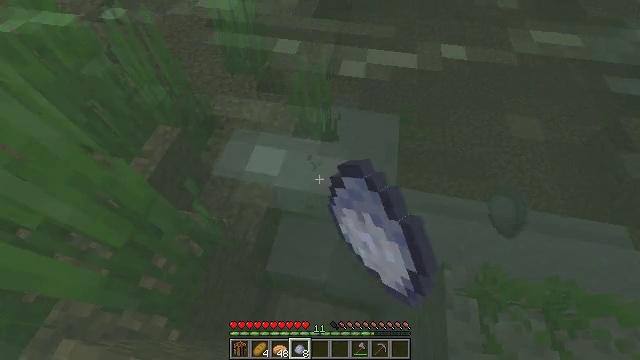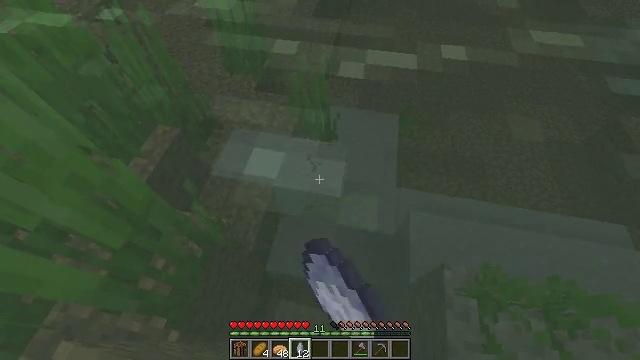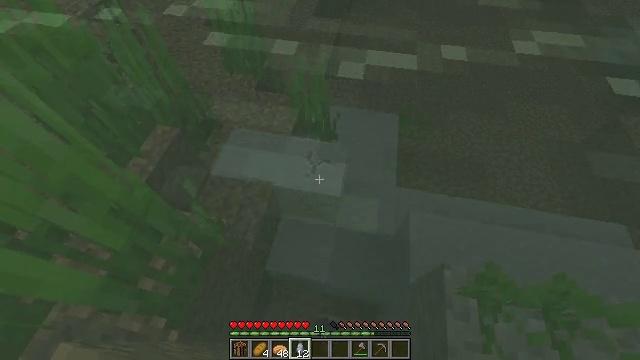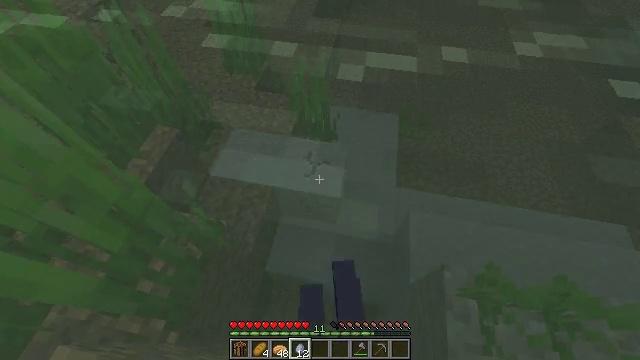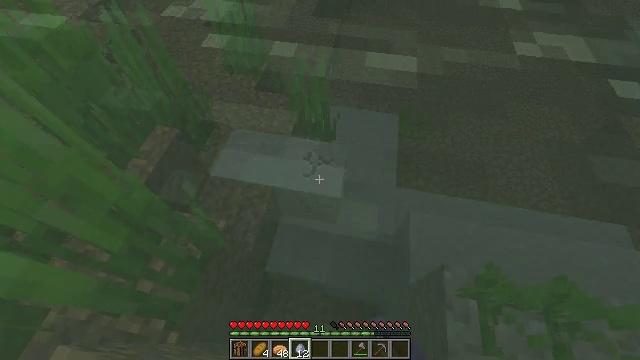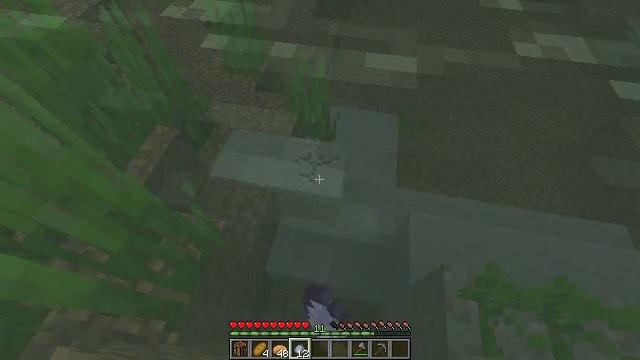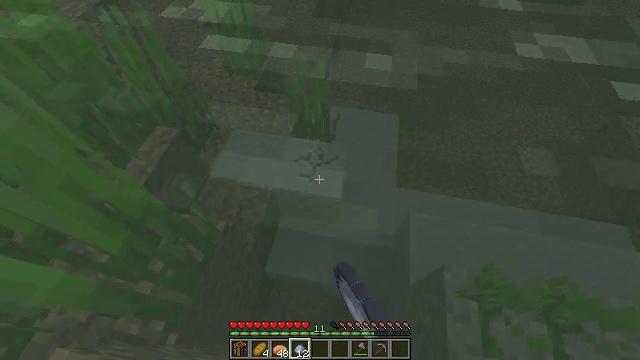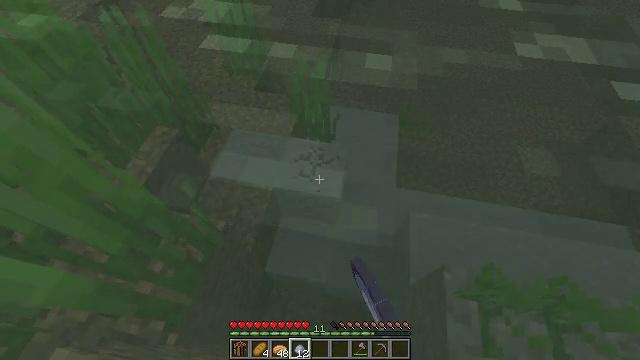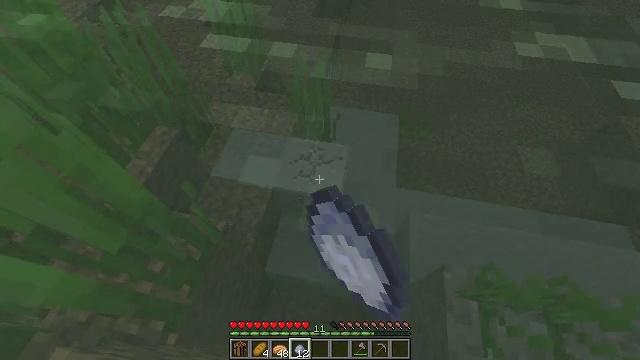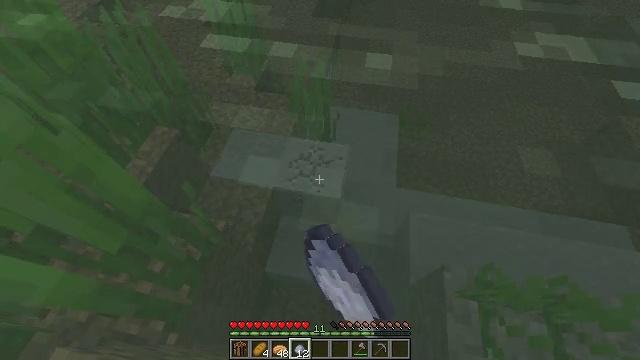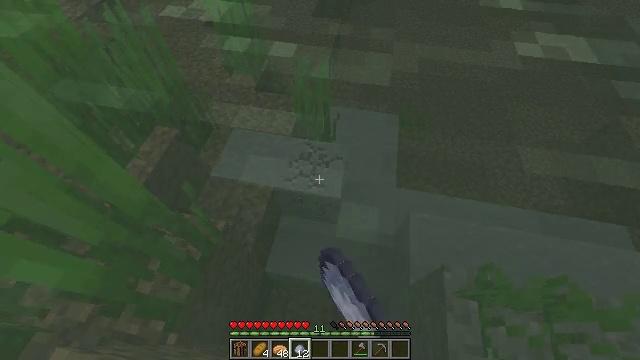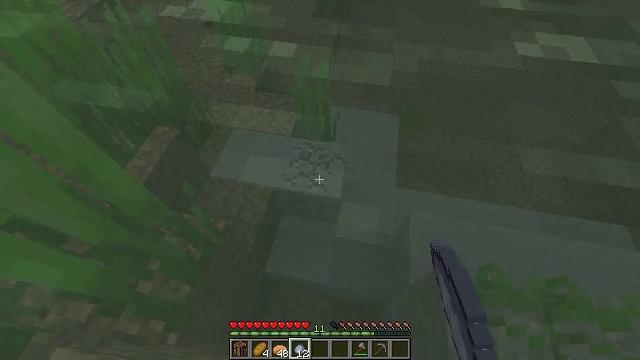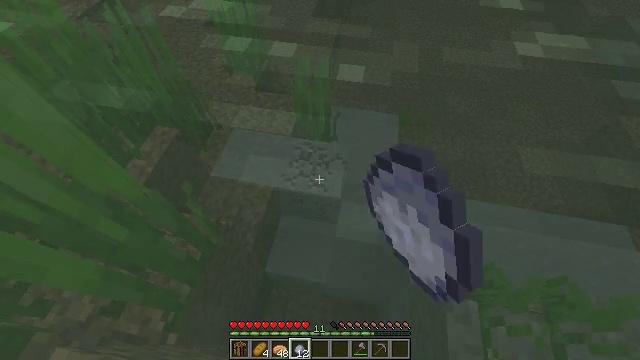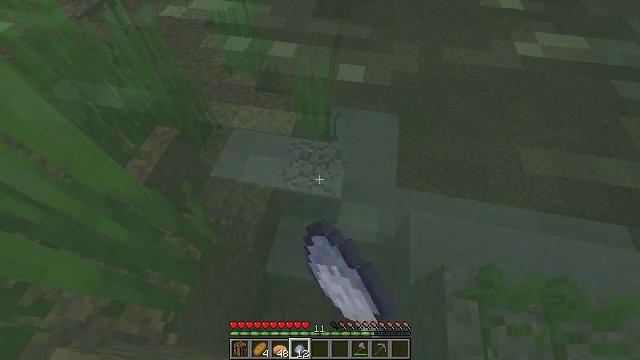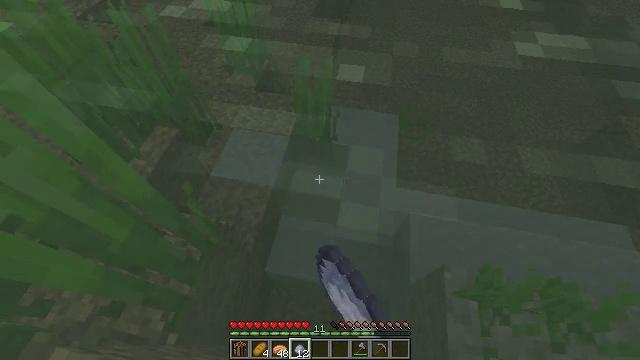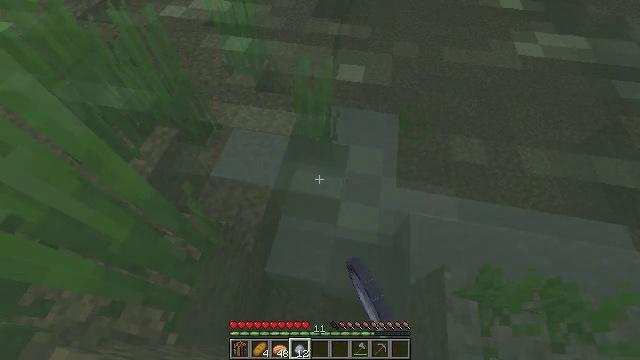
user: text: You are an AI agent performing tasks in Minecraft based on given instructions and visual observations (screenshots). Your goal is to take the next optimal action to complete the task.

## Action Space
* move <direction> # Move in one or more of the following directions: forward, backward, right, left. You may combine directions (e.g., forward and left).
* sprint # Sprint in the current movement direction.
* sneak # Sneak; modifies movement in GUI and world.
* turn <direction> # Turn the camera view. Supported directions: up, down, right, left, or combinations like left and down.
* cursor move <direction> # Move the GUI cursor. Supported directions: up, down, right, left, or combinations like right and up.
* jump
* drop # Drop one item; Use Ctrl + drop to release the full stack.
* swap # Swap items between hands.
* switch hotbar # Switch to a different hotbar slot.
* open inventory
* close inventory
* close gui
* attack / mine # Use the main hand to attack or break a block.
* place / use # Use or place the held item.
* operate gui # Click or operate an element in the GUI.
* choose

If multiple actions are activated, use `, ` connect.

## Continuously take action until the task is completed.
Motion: motion action
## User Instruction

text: Attack the clay block to obtain it.
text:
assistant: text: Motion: sneak, attack / mine
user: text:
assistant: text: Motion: sneak, attack / mine
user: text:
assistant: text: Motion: sneak, attack / mine
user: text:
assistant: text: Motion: sneak, attack / mine
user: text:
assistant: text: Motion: sneak, attack / mine
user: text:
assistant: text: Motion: sneak, attack / mine
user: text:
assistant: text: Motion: sneak, attack / mine
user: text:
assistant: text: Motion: sneak, attack / mine
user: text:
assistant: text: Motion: sneak, attack / mine
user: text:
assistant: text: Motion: sneak, attack / mine
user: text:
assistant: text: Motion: sneak, attack / mine
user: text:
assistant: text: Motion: sneak, attack / mine
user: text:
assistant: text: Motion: sneak, attack / mine
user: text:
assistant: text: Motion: sneak, attack / mine
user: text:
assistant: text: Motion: sneak, attack / mine
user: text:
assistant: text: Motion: sneak, attack / mine
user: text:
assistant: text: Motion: sneak, attack / mine
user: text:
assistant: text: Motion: sneak, attack / mine
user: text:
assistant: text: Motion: sneak, attack / mine
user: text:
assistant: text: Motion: sneak, attack / mine
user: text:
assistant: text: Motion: sneak, turn down, attack / mine
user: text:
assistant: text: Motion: sneak, turn down, attack / mine
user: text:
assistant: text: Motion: sneak, attack / mine
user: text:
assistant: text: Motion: sneak, attack / mine
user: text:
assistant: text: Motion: sneak, attack / mine
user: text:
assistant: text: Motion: sneak, attack / mine
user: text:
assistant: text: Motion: sneak, attack / mine
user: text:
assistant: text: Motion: sneak, attack / mine
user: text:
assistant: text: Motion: sneak, attack / mine
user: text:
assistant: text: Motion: sneak, attack / mine